Aerial crown-view tile of a tropical tree (Barro Colorado Island, Panama), acquired 20250217:
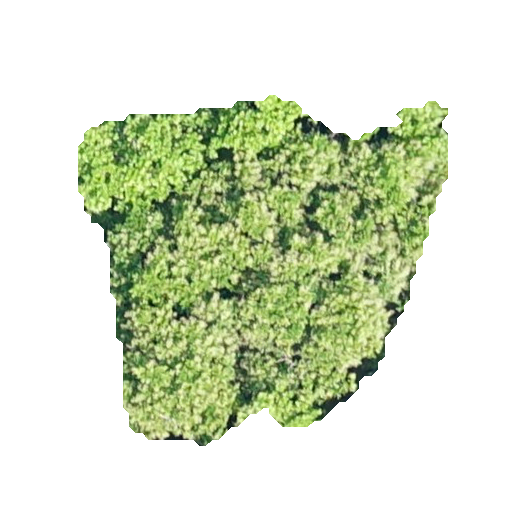
Species: Anacardium excelsum
GBIF accepted scientific name: Anacardium excelsum
Crown area: 137.851 m²